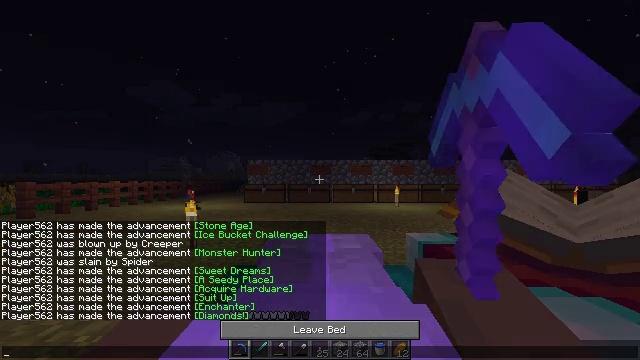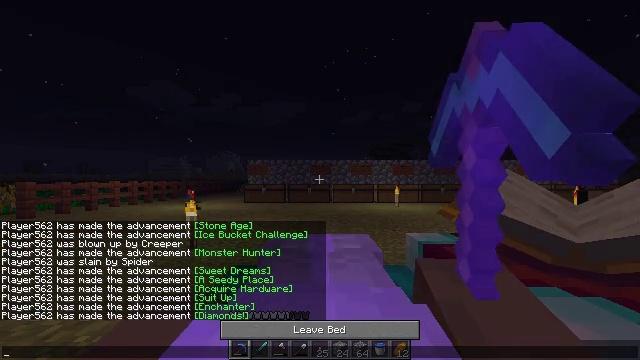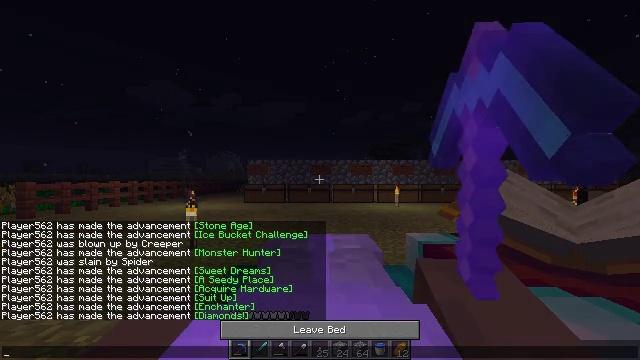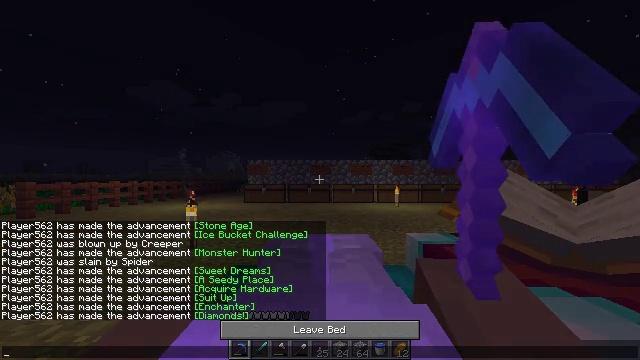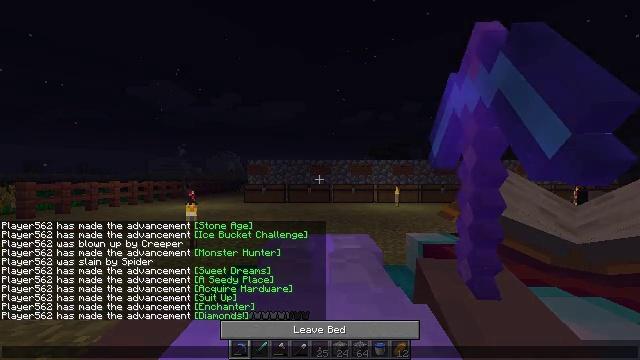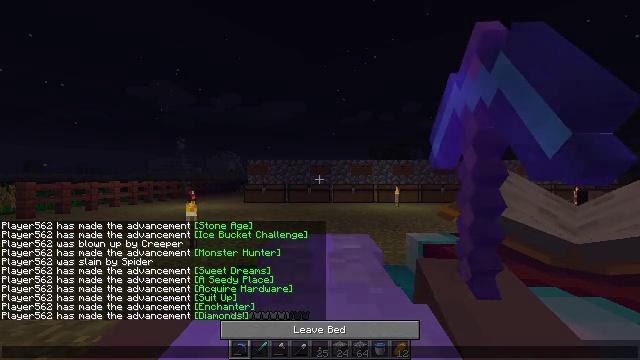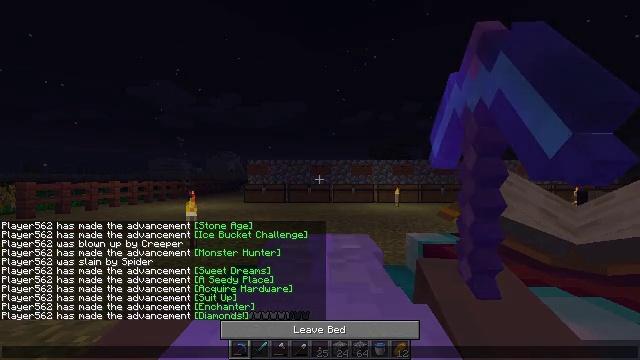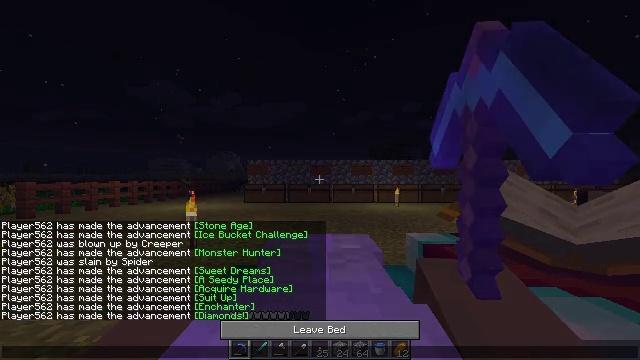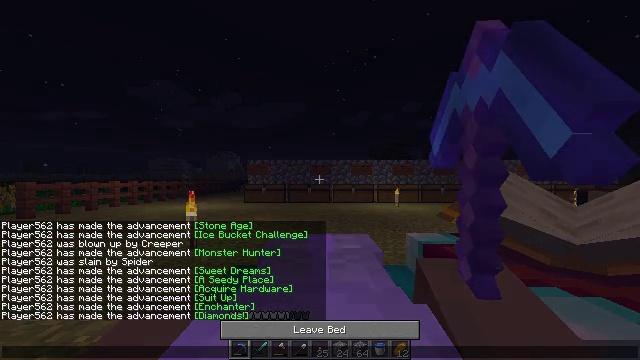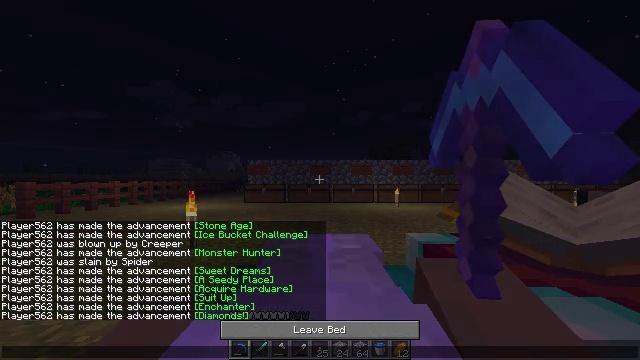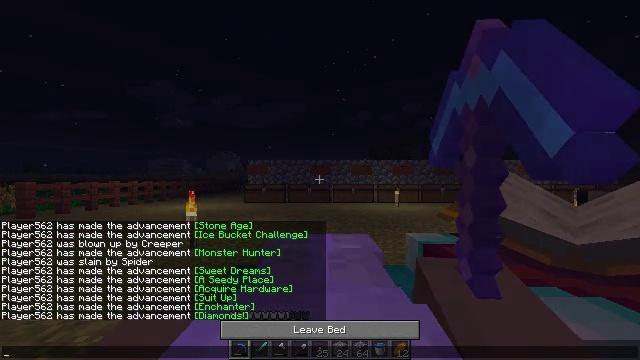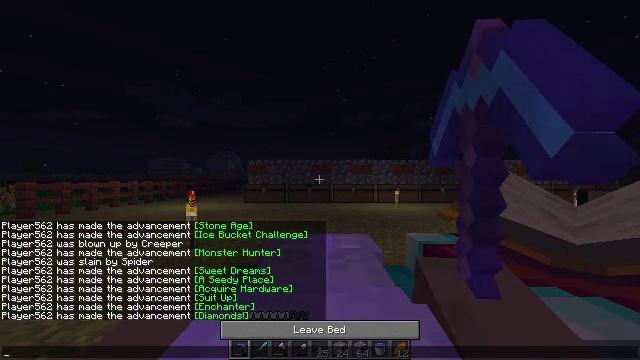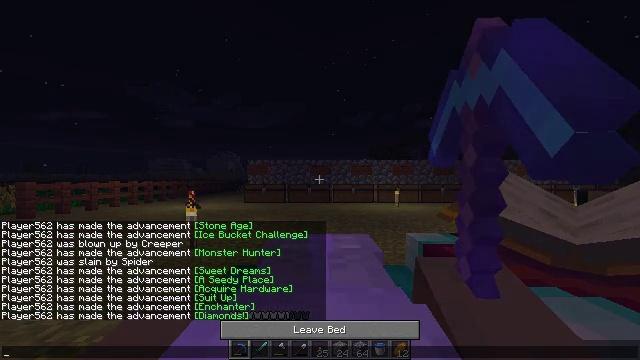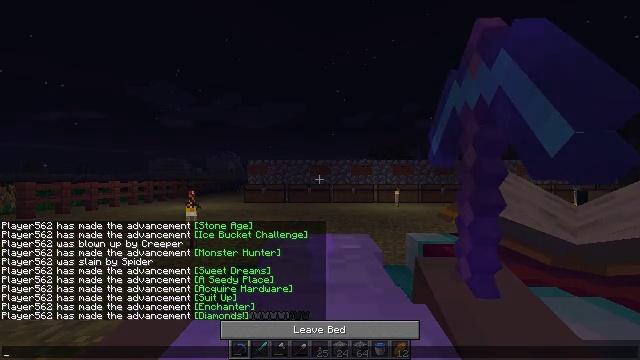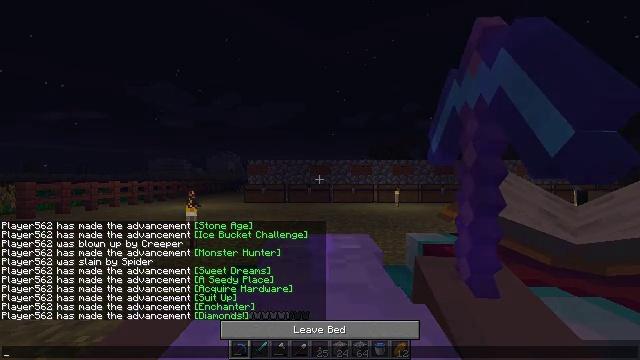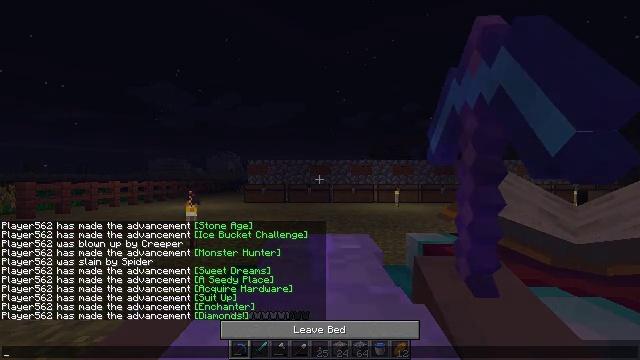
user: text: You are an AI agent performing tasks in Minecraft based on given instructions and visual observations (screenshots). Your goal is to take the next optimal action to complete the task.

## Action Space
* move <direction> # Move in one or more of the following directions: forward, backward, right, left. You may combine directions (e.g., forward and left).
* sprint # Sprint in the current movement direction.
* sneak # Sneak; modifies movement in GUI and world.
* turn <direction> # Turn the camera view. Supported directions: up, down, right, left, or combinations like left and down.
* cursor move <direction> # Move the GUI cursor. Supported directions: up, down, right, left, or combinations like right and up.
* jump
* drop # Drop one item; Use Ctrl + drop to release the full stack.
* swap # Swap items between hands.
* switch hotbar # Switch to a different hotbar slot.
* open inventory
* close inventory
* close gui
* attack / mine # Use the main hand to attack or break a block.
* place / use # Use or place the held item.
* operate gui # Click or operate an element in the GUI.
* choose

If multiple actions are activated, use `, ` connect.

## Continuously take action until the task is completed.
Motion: motion action
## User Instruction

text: Gather tall grass by hitting it.
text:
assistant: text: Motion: no_op
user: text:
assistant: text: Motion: no_op
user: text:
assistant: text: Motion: no_op
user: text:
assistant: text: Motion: no_op
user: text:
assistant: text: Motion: no_op
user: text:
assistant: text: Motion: no_op
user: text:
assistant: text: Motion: no_op
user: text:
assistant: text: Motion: no_op
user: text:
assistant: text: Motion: no_op
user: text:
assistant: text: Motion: no_op
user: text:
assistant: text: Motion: no_op
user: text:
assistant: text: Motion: no_op
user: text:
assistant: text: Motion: no_op
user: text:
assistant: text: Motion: no_op
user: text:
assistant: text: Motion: no_op
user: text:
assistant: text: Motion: no_op
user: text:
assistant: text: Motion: no_op
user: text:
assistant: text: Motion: no_op
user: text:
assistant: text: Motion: no_op
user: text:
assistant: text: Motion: no_op
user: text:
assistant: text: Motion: no_op
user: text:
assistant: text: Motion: no_op
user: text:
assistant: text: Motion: no_op
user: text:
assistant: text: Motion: no_op
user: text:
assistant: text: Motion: no_op
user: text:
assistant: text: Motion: no_op
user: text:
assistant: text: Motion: no_op
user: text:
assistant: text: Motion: no_op
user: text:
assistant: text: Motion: no_op
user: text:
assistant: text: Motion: no_op